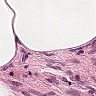
Metastatic tissue present: no